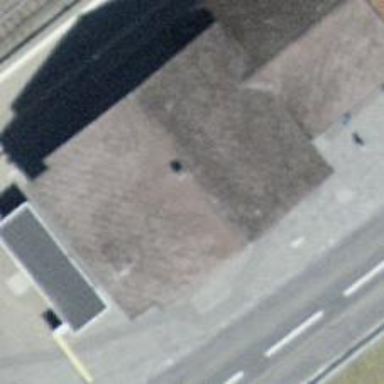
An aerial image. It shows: Convenience shop.